Question: Below I have the controller action that will get both the proper campaign, as well as that campaigns associated relationships with its locations in the campaign_locations table as:
'''
def edit
@campaign = Campaign.find(params[:id])
@campaign_locations = CampaignLocation.where(campaign_id: :id).pluck(:location_id)
end
'''
and campaign_location table has the layout as:

What I need to do is pass the resulting data from the object '@campaign_location' into the jQuery/coffeecscript file 'campaigns.js.coffee' to prerocessp prior to the campaigns/edit/:id page load, but have seen nowhere on how to enable such actions with a jQuery object.
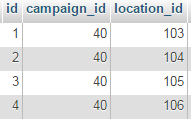
Answer: You can use the <URL> on how to use this gem. Hope this helps.